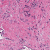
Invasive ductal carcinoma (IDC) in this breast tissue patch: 1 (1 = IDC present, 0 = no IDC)